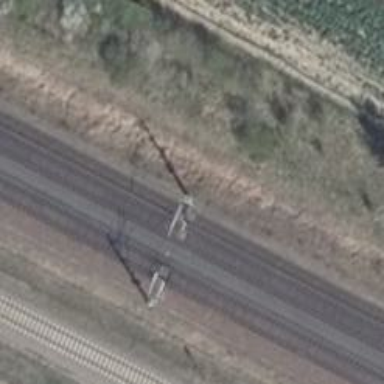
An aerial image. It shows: Railway signal with block marker for train protection. There is catenary mast nearby.